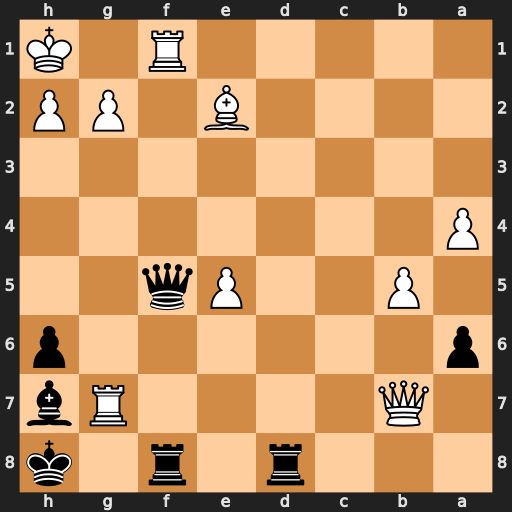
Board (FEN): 3r1r1k/1Q4Rb/p6p/1P2Pq2/P7/8/4B1PP/5R1K
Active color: b
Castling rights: -
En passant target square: -
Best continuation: Qxf1+ Bxf1 Rxf1#